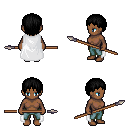
a pixel art fantasy rpg character, female body template, human, dark skin, white cape, teal pants, black plain hairstyle, spear, four views (front, back, left, right), 2x2 character sprite sheet, small pixel art, hard edges, no anti-aliasing